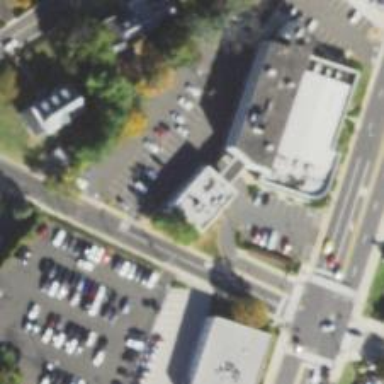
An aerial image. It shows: Post office.